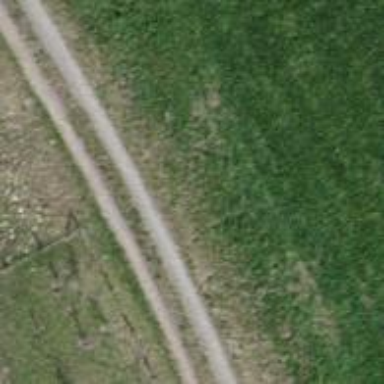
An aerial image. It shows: Compacted grade3 track.